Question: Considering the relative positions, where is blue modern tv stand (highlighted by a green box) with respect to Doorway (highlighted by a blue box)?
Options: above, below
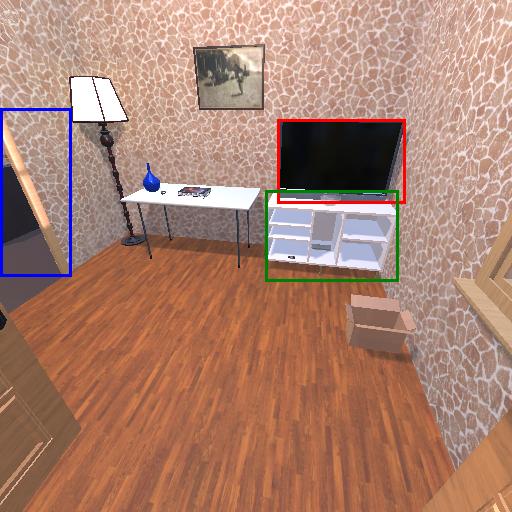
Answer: above